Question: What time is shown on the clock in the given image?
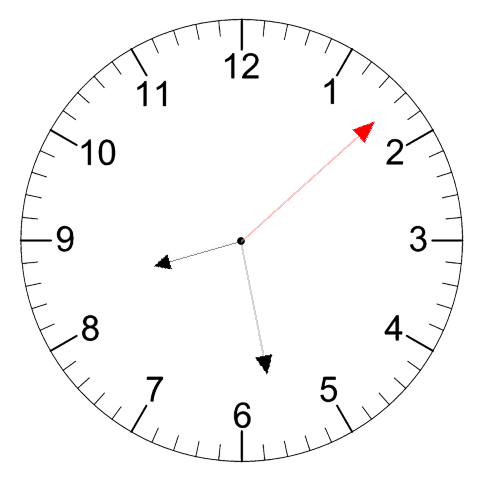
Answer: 08:28:08